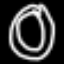
Label: donut